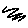
Label: zigzag